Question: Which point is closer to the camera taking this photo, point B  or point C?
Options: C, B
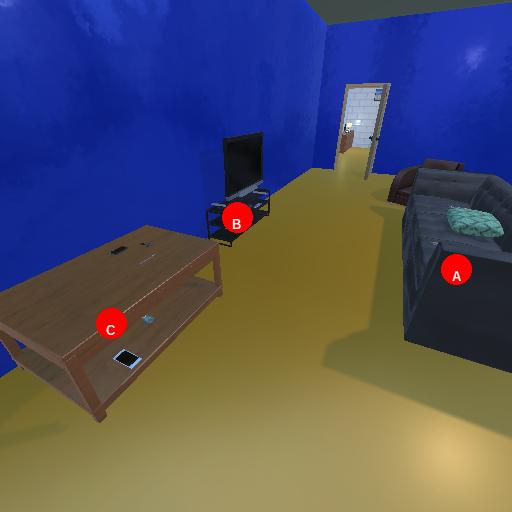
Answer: C